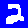
Digit: 2